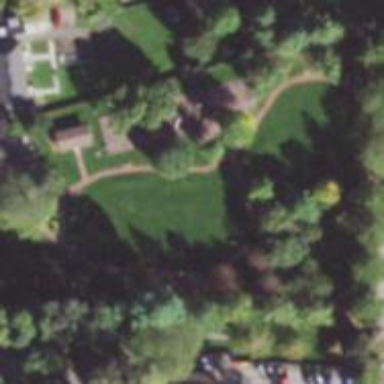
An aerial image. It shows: Lovely park for leisure and relaxation.